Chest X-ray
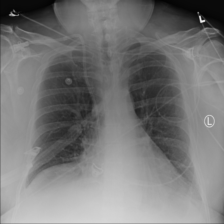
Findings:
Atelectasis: negative
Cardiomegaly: negative
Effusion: positive
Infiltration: negative
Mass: negative
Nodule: negative
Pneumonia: negative
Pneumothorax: negative
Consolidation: negative
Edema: negative
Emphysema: negative
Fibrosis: negative
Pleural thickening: negative
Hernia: negative